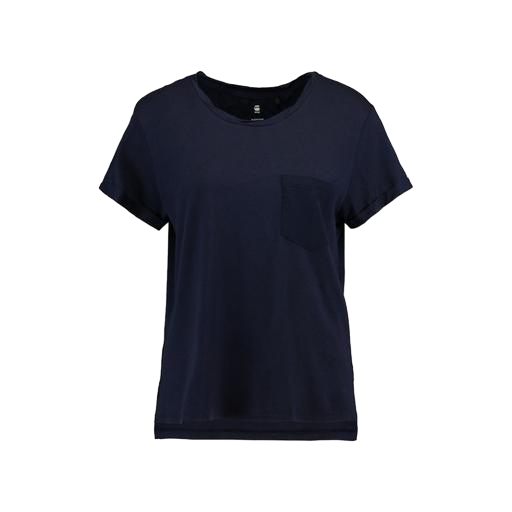
blue nly t-shirt, blue t-shirt only macy, navy tee, white background